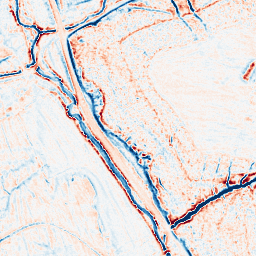
Category: multiscale
Decomposition family: dog_multiscale
Decomposition parameters: sigma_ratio: 1.4
n_scales: 4
base_sigma: 0.5
Upsampling method: quartic
Upsampling parameters: scale: 4
Upsampling scale: 4